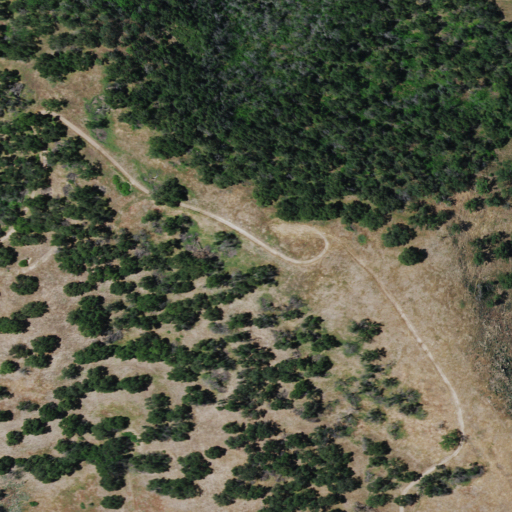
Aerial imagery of mountain in California named Los Coches Mountain containing mixed forest, grassland, shrub, and evergreen forest